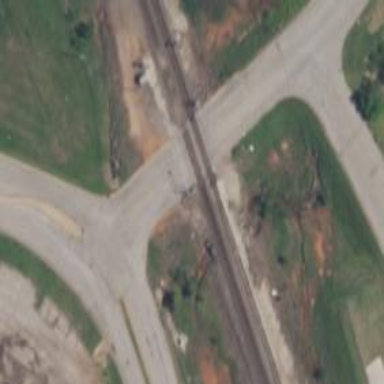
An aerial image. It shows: Level crossing along the railway.